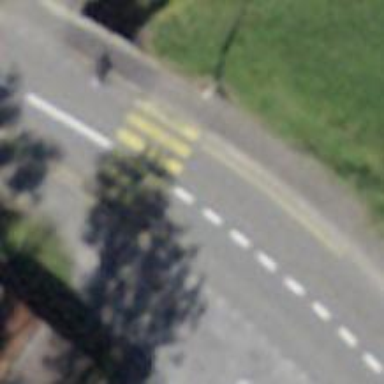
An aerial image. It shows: Marked crossing with zebra markings on the road.